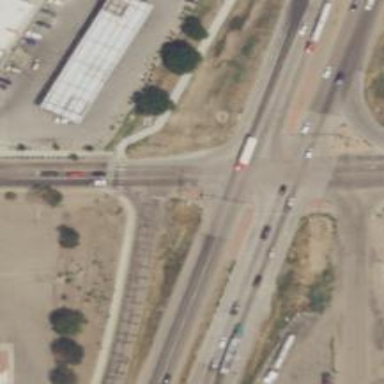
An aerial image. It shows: Asphalt road with grade 1 trunk. This expressway has smooth surface.